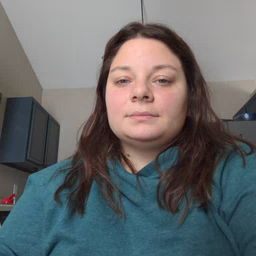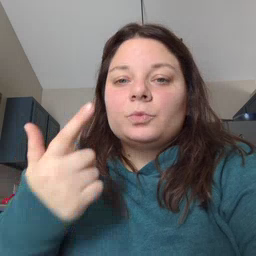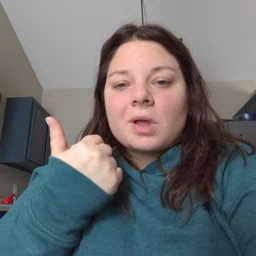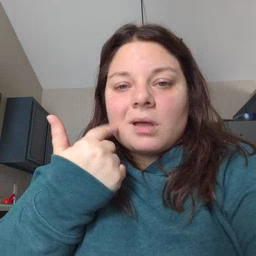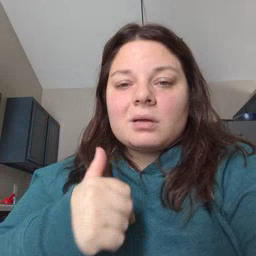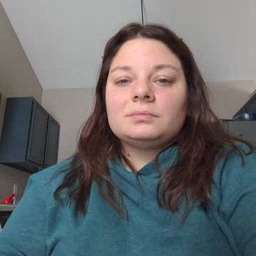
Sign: cry